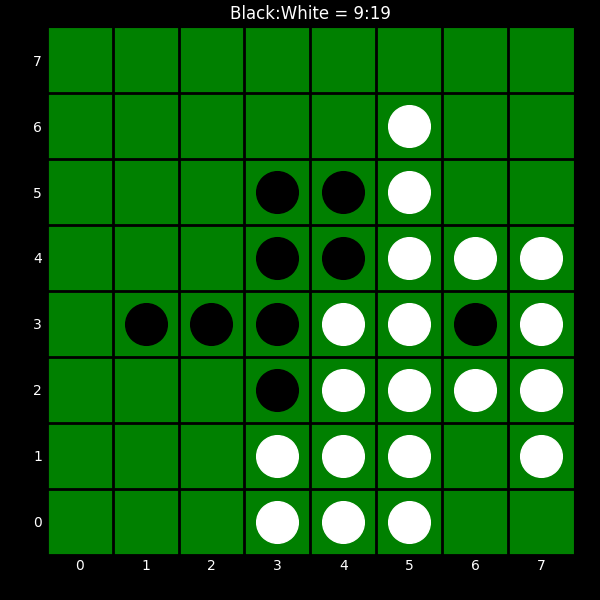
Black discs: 9
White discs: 19